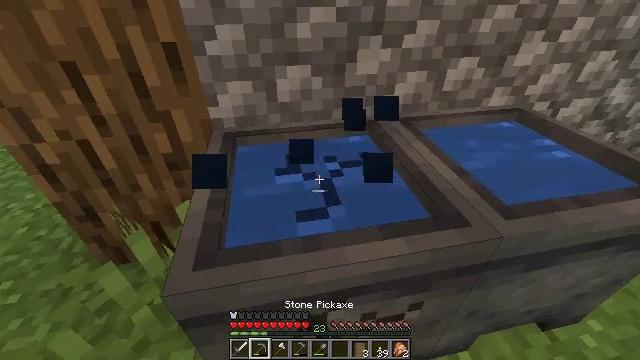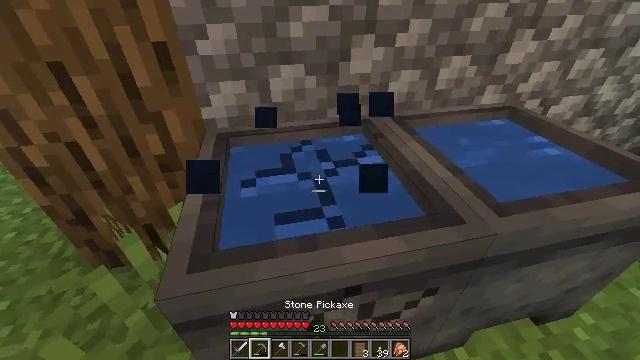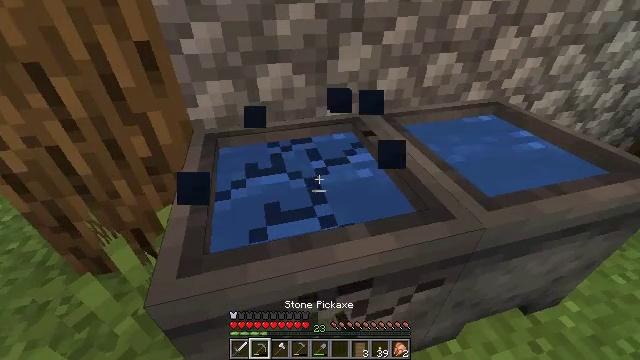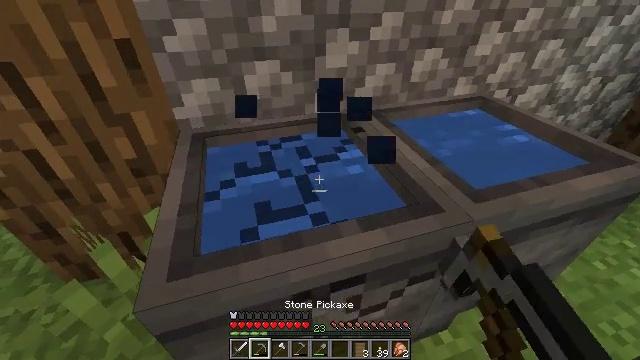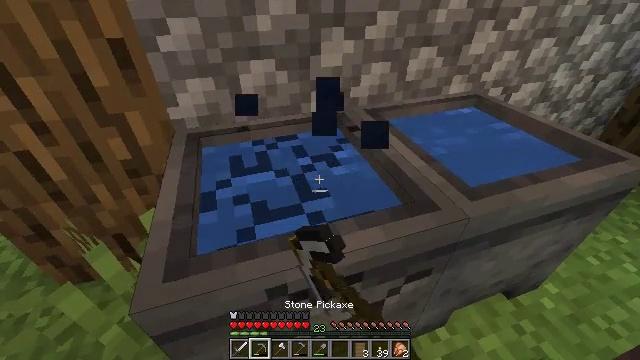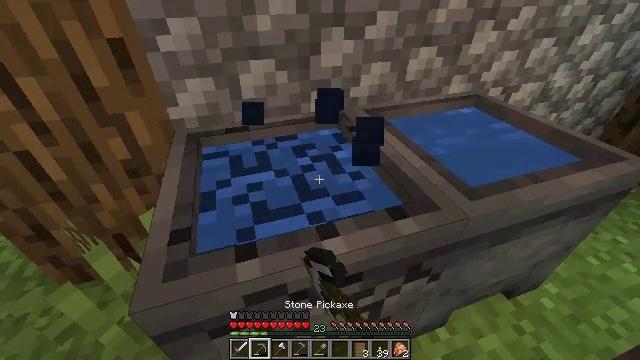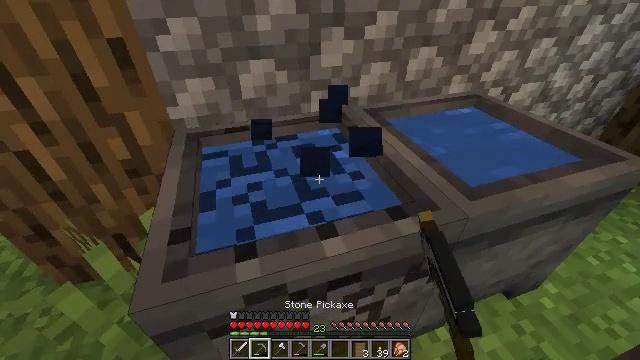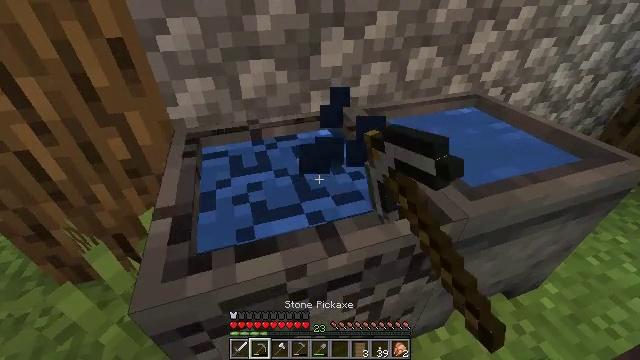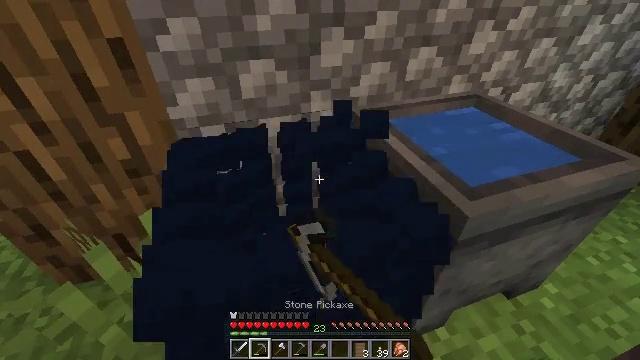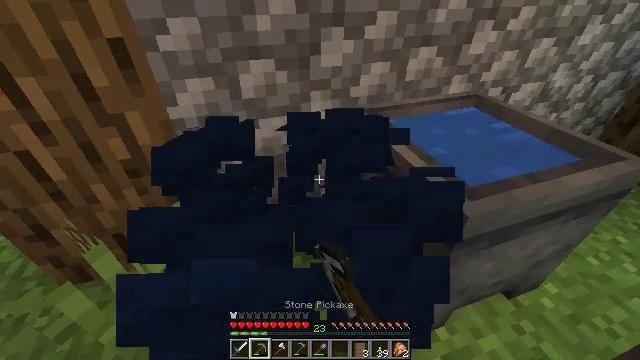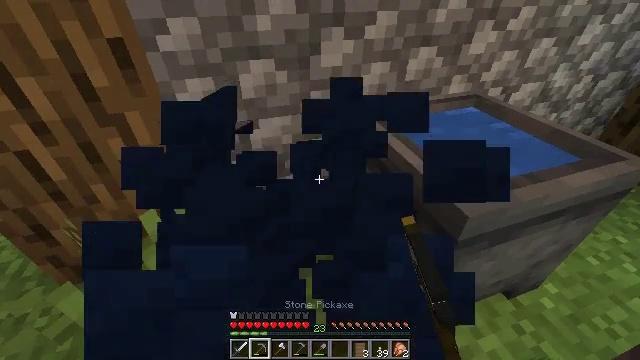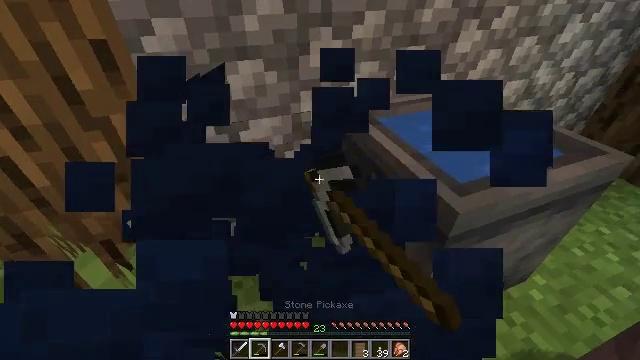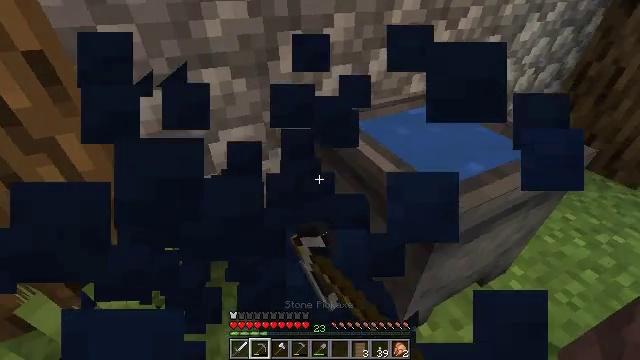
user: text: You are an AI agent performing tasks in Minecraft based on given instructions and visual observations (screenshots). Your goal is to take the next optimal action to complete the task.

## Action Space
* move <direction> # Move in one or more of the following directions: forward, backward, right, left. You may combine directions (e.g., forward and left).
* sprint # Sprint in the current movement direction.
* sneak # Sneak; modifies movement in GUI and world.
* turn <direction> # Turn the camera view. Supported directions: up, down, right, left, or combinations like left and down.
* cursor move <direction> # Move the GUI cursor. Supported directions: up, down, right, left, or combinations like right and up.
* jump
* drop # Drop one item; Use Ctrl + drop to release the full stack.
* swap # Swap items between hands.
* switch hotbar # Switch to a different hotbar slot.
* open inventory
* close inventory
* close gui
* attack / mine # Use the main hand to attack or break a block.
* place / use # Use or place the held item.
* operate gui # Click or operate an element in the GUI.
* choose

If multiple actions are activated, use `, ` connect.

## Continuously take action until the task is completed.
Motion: motion action
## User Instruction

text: Mine the cauldron block.
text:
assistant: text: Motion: turn right, attack / mine
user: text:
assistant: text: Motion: turn right, attack / mine
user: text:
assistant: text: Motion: turn right, attack / mine
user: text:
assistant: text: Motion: attack / mine
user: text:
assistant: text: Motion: attack / mine
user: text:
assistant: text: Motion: attack / mine
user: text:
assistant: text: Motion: attack / mine
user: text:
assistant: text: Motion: attack / mine
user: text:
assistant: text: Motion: attack / mine
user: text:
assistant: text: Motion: attack / mine
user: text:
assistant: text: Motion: turn right, attack / mine
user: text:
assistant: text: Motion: move forward, turn right
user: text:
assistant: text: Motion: no_op